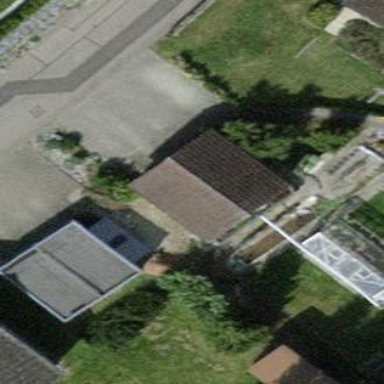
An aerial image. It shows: Garage building.